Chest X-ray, PA view. Patient: 63 years old, sex F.
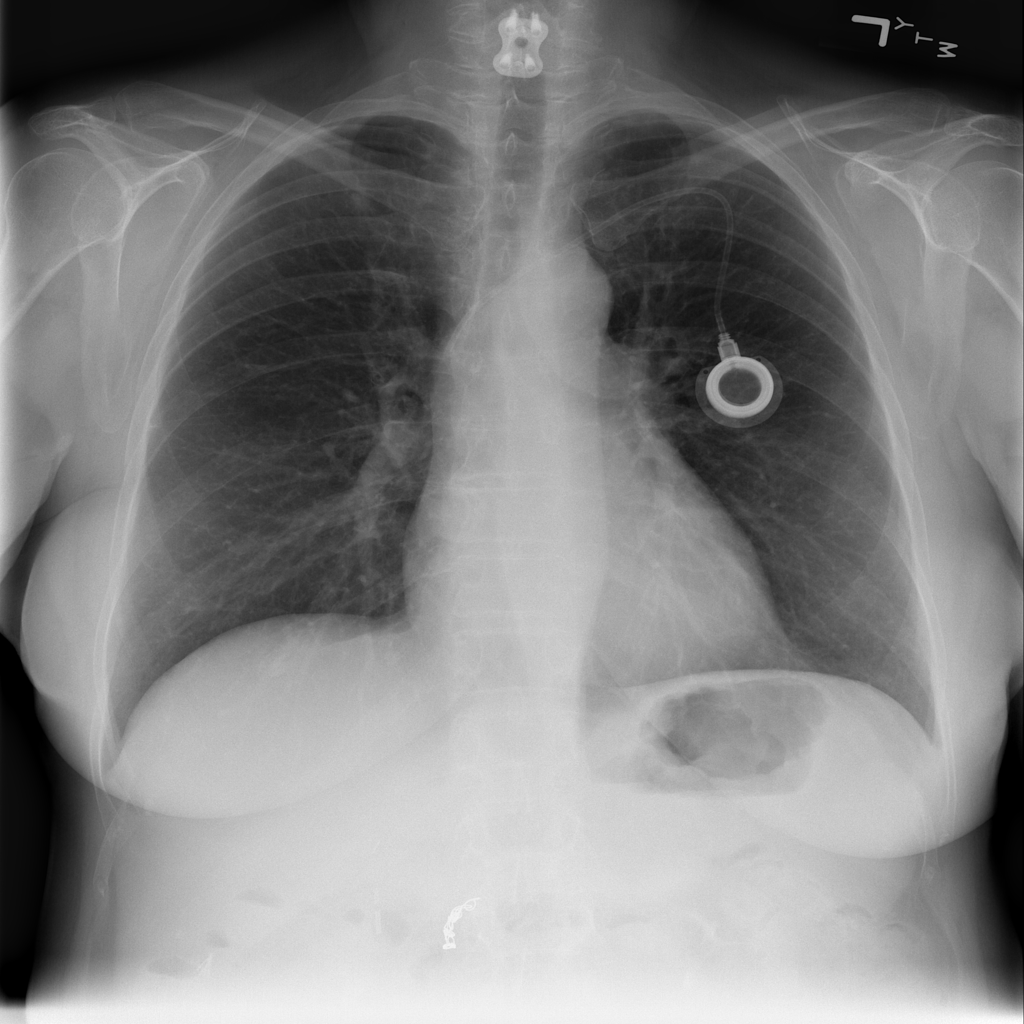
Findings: Infiltration, Nodule